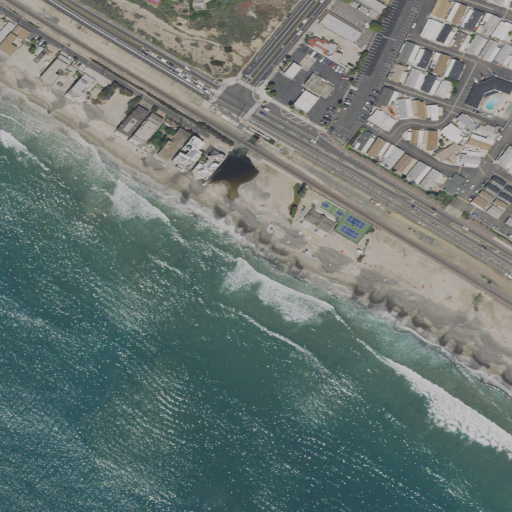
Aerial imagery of valley in California named Prima Deshecha Canada containing open water, high intensity development, medium intensity development, and low intensity development